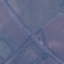
Land use / land cover: Highway